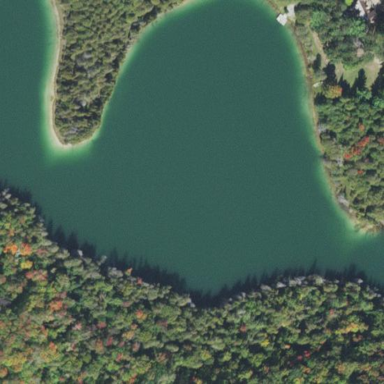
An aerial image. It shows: Lake with natural water.